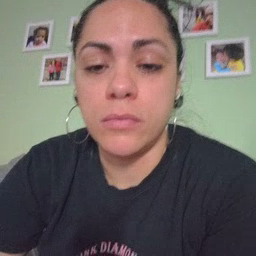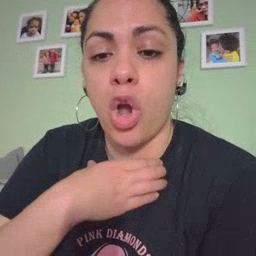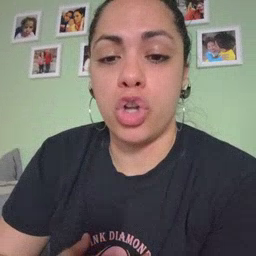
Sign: hungry